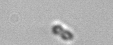
Label: Chaetoceros